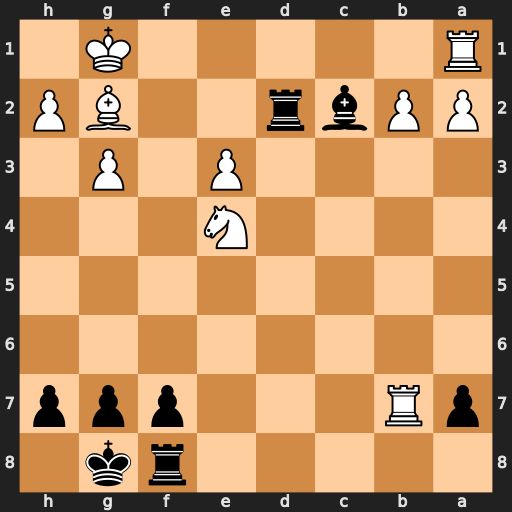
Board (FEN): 5rk1/pR3ppp/8/8/4N3/4P1P1/PPbr2BP/R5K1
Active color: b
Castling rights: -
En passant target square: -
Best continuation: Rxg2+ Kxg2 Bxe4+ Kg1 Bxb7